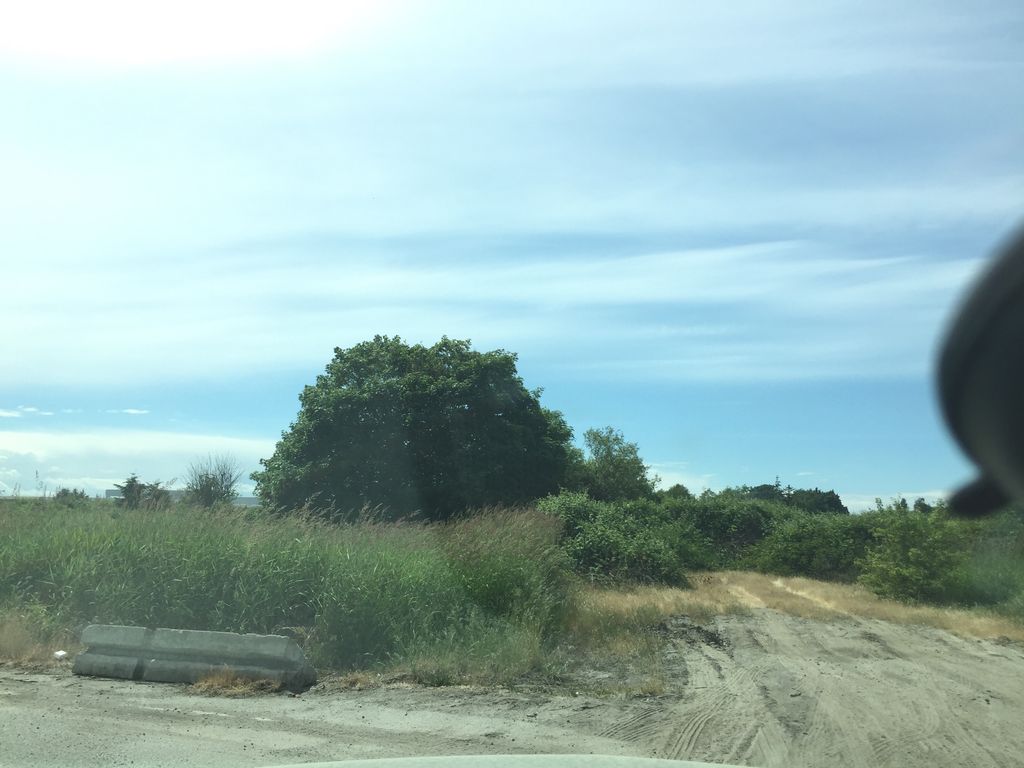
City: vancouver